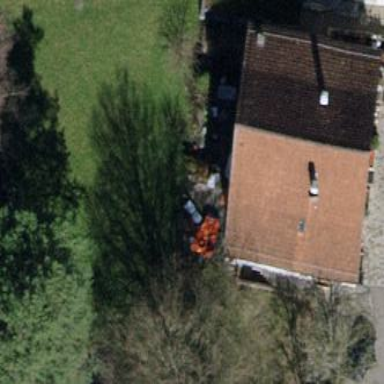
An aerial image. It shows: Detached building with pitched roof.